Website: macys
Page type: gifting
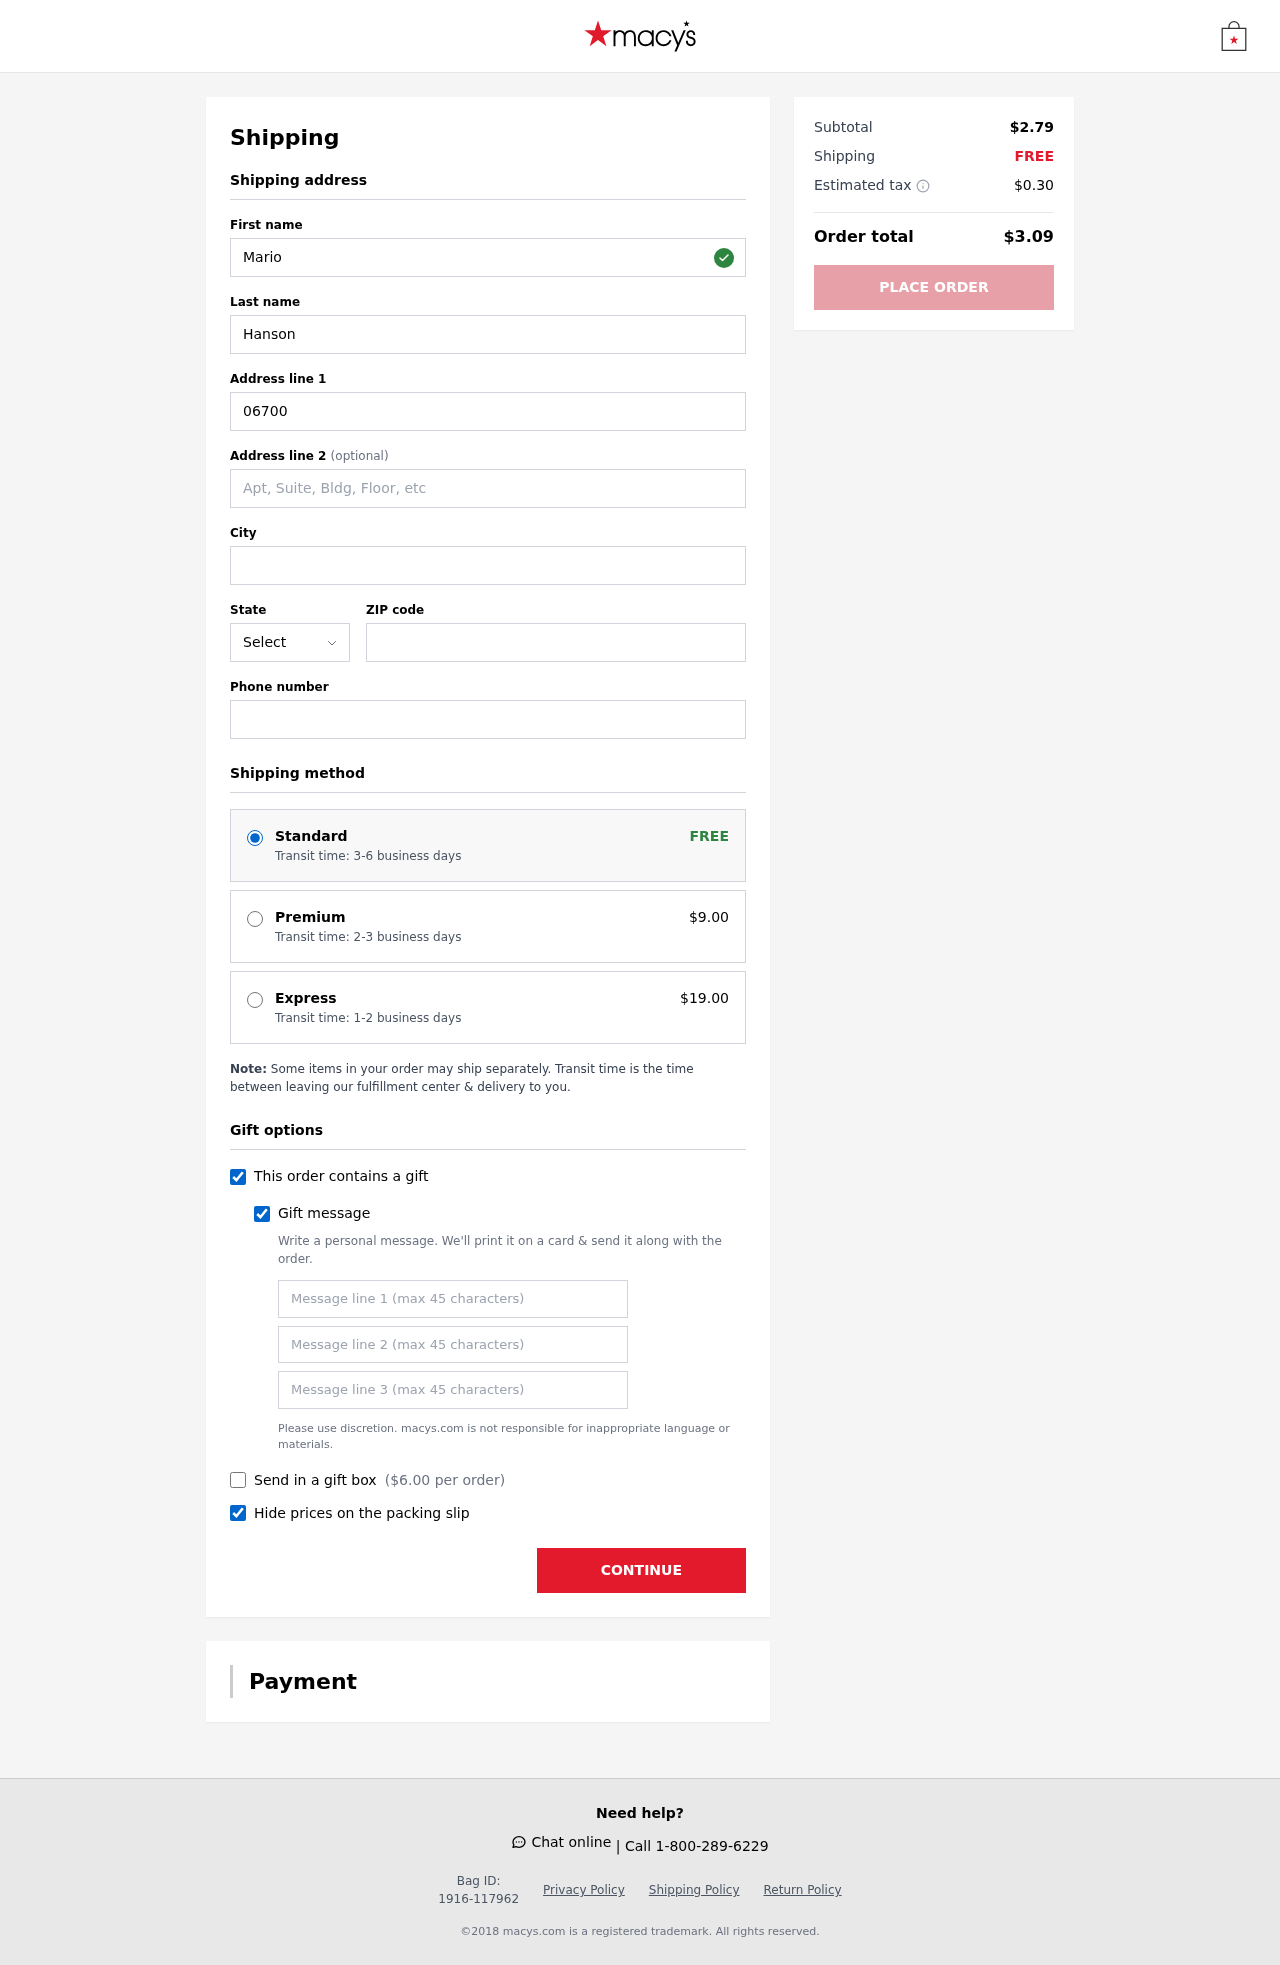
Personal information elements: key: PII_STATE_ABBR
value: GA
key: PII_FIRSTNAME
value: Mario
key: PII_LASTNAME
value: Hanson
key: PII_STREET
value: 06700 April Route
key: PII_CITY
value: Jacobburgh
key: PII_POSTCODE
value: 32743
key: PII_PHONE
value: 9003272221
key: PII_GIFT_MESSAGE
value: Hey Michael! I thought you could use a little sunshine, so I grabbed you this tropical fruit cup to brighten your day. Hope it adds a splash of sweetness to whatever you’re up to!  Mario
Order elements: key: ORDER_SHIPPING_STANDARD
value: Transit time: 3-6 business days
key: ORDER_SHIPPING_PREMIUM
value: Transit time: 2-3 business days
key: ORDER_SHIPPING_PREMIUM_PRICE
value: $9.00
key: ORDER_SHIPPING_EXPRESS
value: Transit time: 1-2 business days
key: ORDER_SHIPPING_EXPRESS_PRICE
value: $19.00
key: ORDER_GIFT_BOX_PRICE
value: $6.00
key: ORDER_SUBTOTAL
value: $2.79
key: ORDER_SHIPPING_COST
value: FREE
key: ORDER_TAX
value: $0.30
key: ORDER_TOTAL
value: $3.09